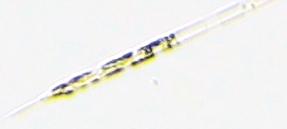
Label: Rhizosolenia